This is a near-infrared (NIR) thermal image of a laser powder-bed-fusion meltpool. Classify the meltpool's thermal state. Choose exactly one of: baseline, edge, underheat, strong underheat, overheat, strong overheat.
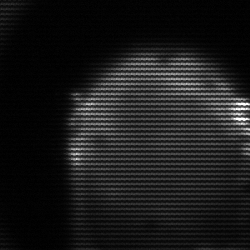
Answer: edge